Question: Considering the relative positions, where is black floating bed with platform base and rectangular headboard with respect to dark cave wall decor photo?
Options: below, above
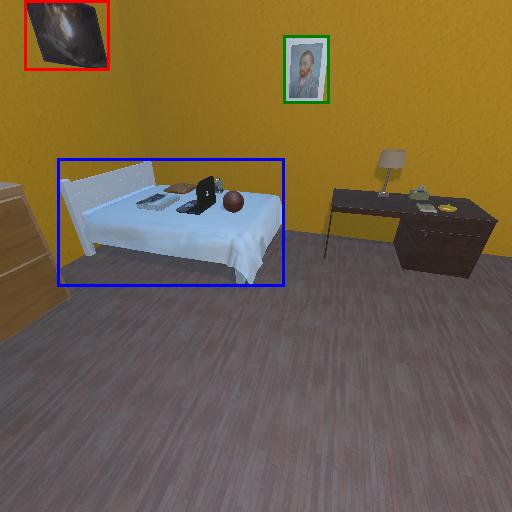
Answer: below